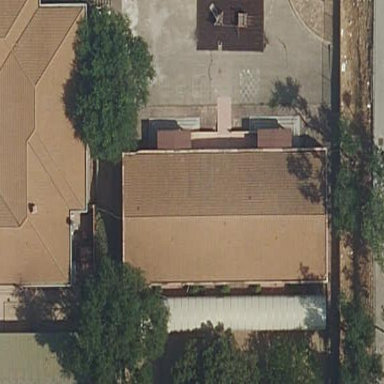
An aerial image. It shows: School building.